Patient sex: F
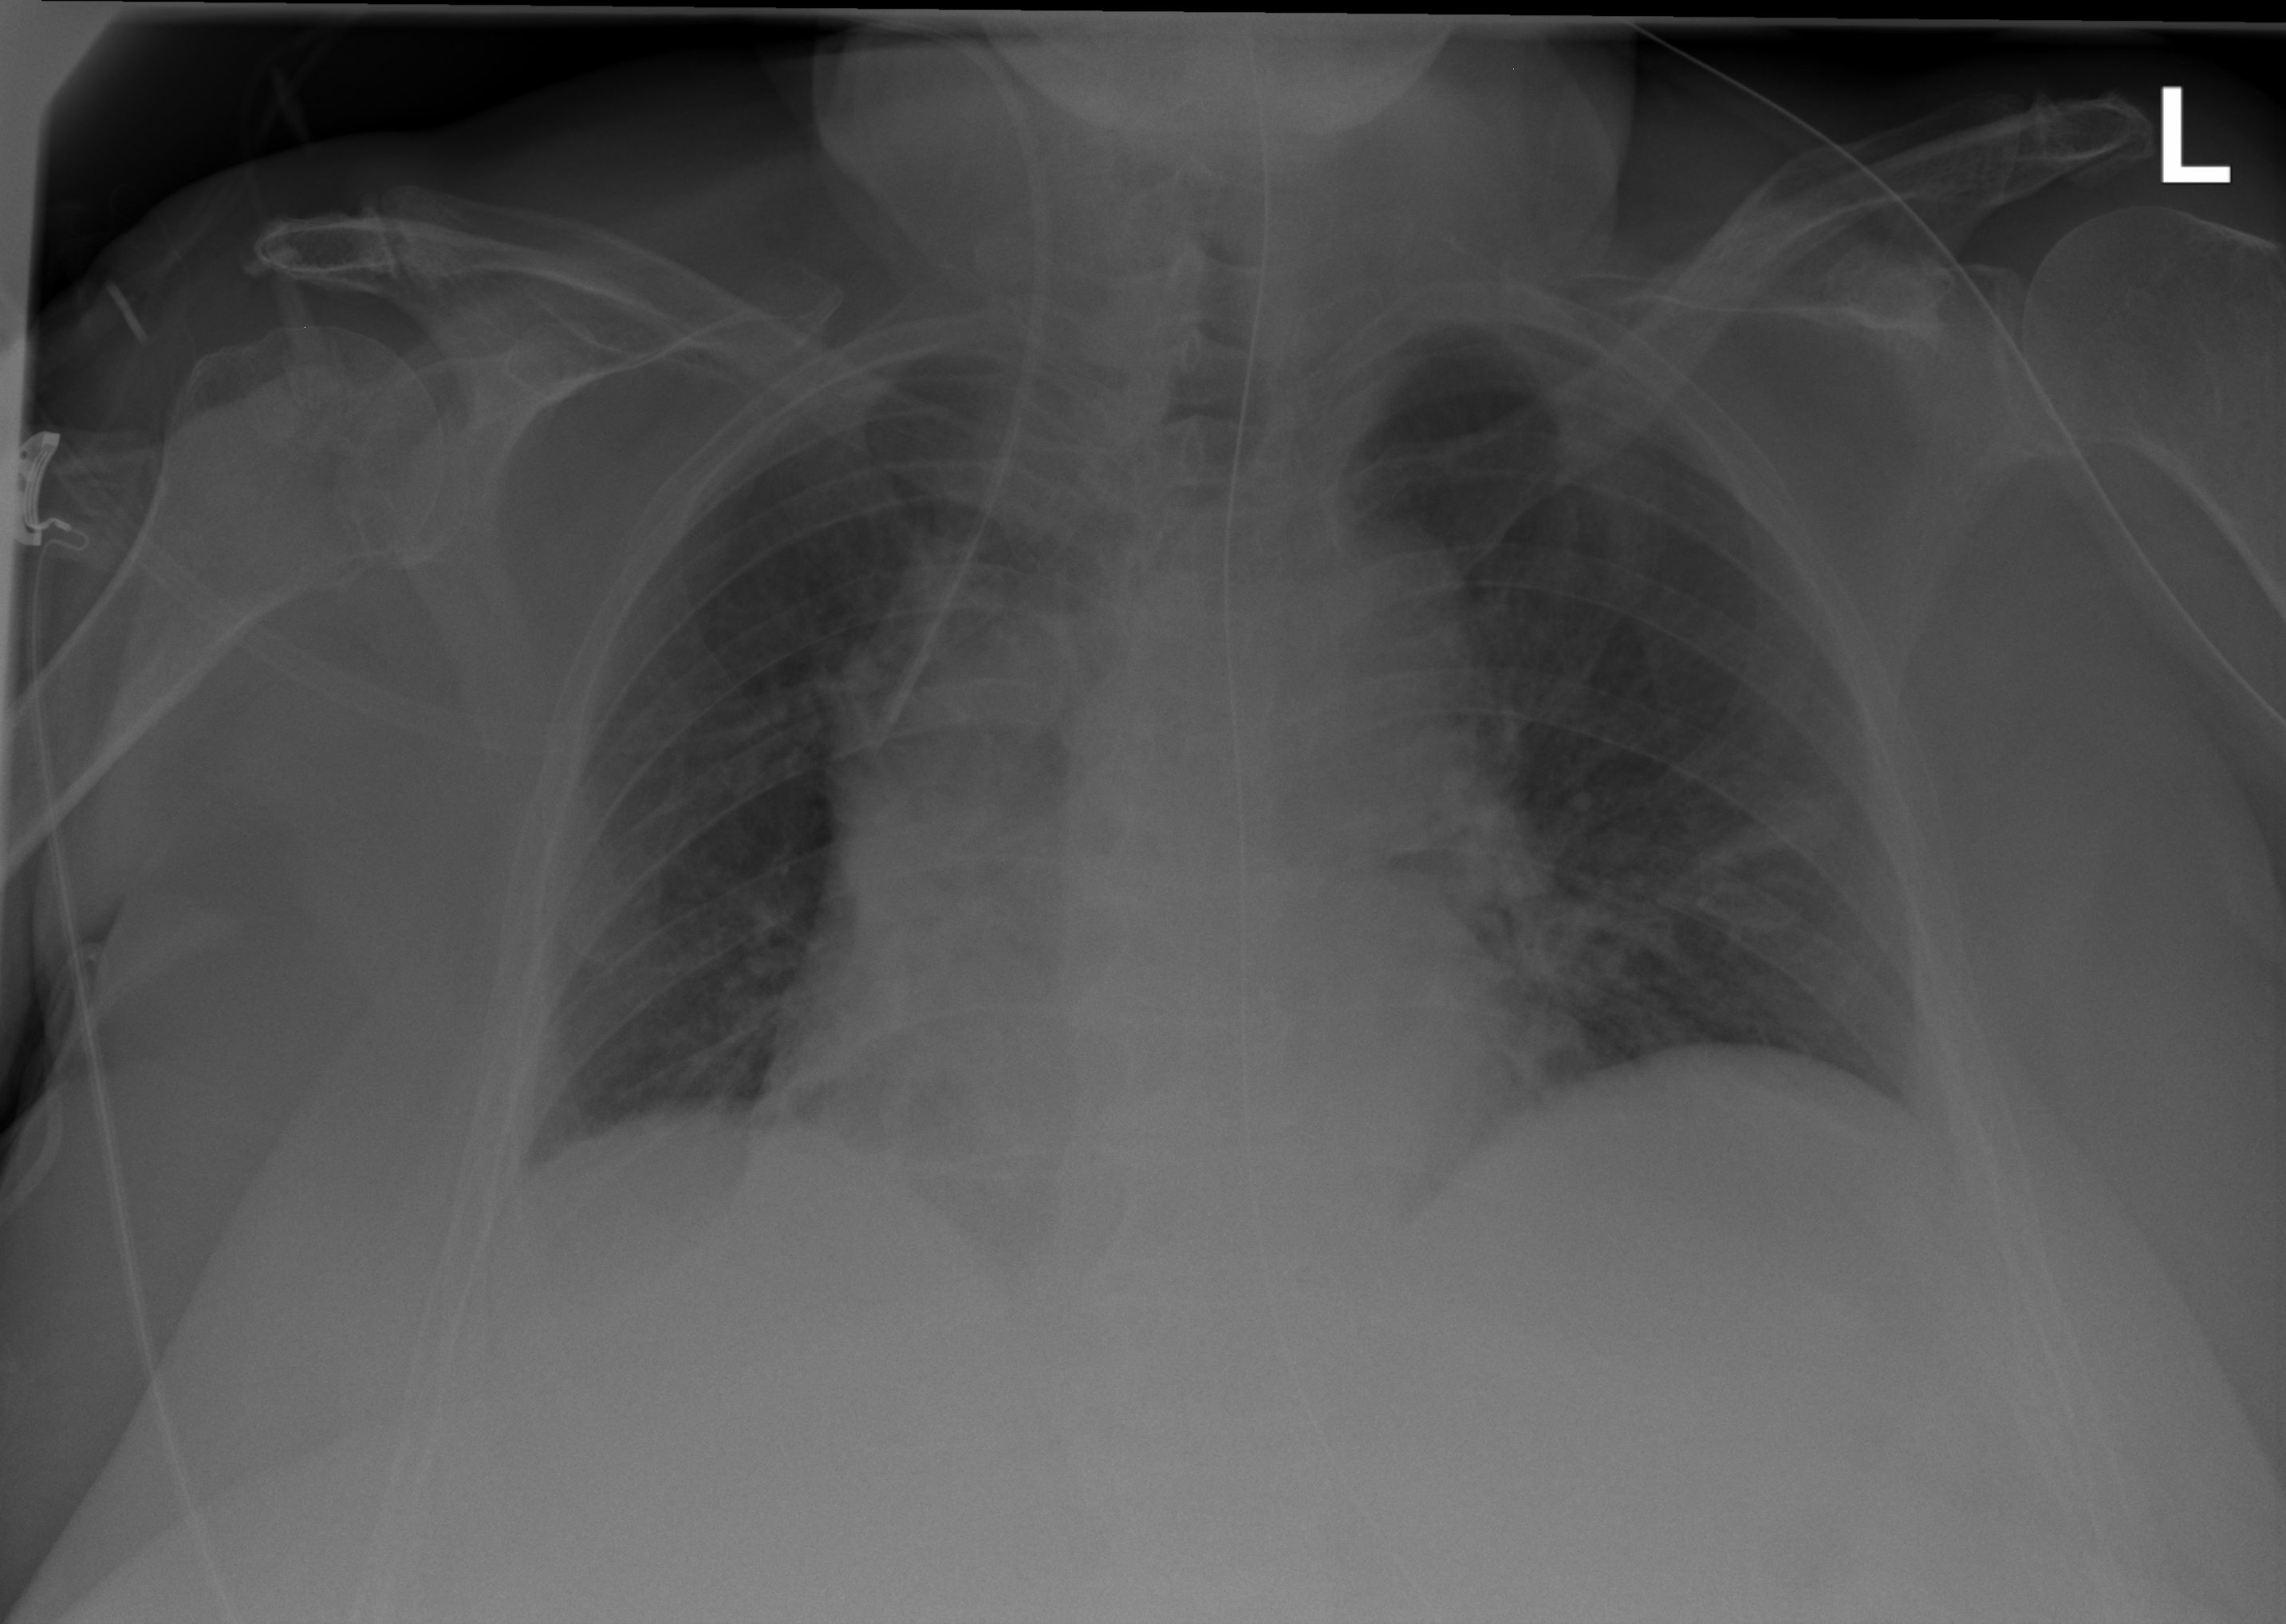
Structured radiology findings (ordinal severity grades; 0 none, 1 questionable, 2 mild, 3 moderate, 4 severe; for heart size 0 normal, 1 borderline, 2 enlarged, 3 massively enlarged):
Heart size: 2
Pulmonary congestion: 0
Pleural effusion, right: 0
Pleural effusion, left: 0
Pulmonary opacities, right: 0
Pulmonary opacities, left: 0
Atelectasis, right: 0
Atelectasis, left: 2